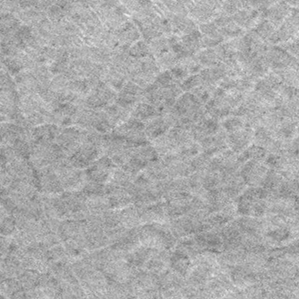
Label: frost